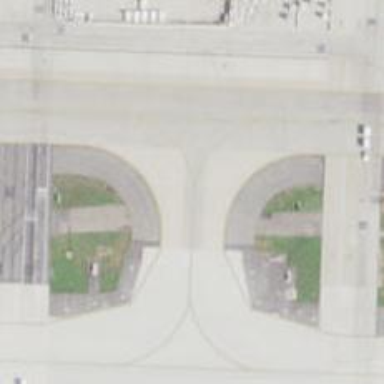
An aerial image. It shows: Image of taxiway at airport.